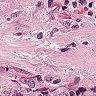
Metastatic tissue present: yes